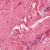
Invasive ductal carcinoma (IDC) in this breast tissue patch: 0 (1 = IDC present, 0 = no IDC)